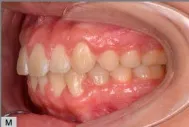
A-I) Post-treatment extraoral photographs.
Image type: medical_photograph (oral_photograph)